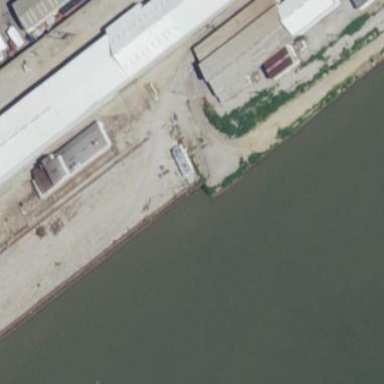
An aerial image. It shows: Industrial building.